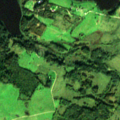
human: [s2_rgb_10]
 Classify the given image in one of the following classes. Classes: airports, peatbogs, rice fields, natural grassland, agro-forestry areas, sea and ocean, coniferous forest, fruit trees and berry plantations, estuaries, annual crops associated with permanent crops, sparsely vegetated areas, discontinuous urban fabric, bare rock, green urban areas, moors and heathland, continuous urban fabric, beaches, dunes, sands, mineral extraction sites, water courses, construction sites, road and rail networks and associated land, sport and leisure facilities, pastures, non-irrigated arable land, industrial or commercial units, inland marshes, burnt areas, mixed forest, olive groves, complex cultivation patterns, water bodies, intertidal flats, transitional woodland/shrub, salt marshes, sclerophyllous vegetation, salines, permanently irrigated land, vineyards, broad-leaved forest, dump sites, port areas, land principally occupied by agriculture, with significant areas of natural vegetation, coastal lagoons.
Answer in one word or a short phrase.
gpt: non-irrigated arable land, pastures, land principally occupied by agriculture, with significant areas of natural vegetation, mixed forest, water bodies